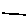
Label: line